A scalogram (wavelet time-scale view) of one vibration snapshot from a rotating machine is shown. Classify the rotor condition as one of: normal, misalignment, unbalance, looseness.
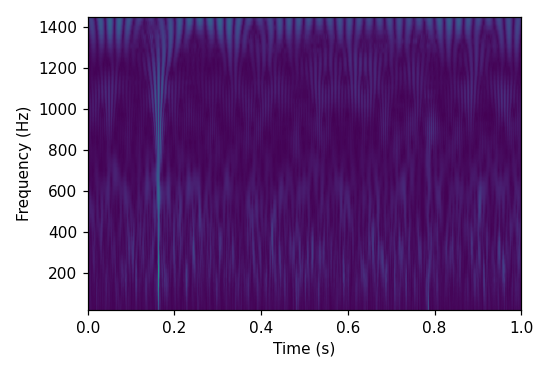
Answer: unbalance